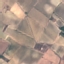
Land use / land cover: PermanentCrop